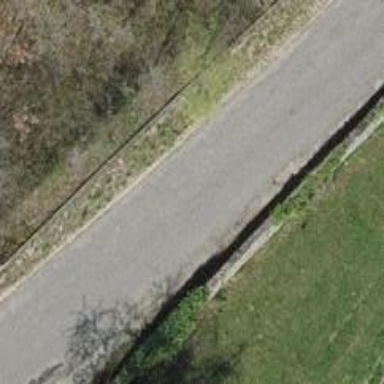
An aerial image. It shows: Tertiary road with asphalt surface.